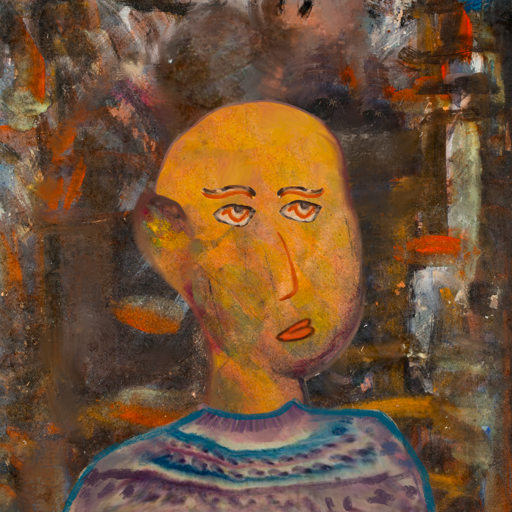
Background: GypsyQueen, Head And Neck Side: Gypsy_Mother, Face Side: Experience, Bust: HillGirl, Hair Side: Blank, Head Accessory: Blank, Second Necklace: Blank, Necklace: Blank, Baby: Blank